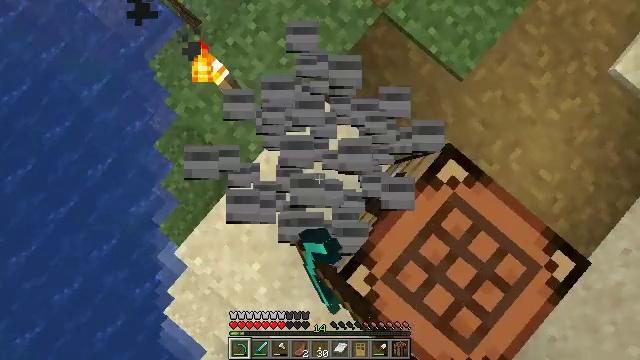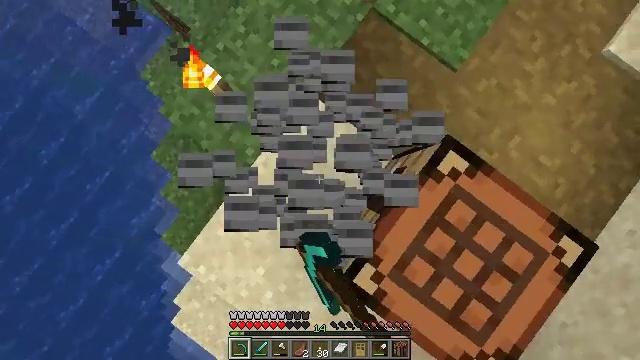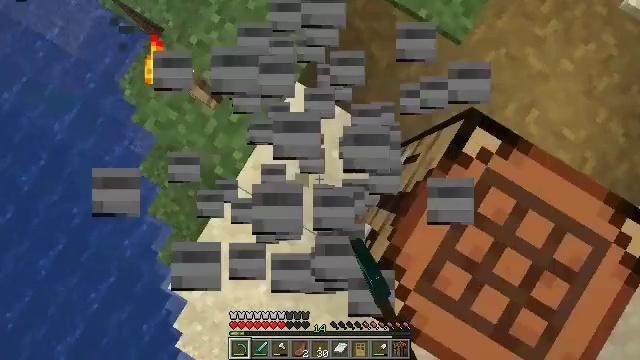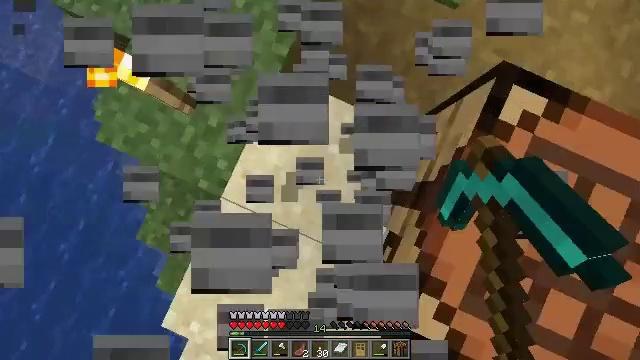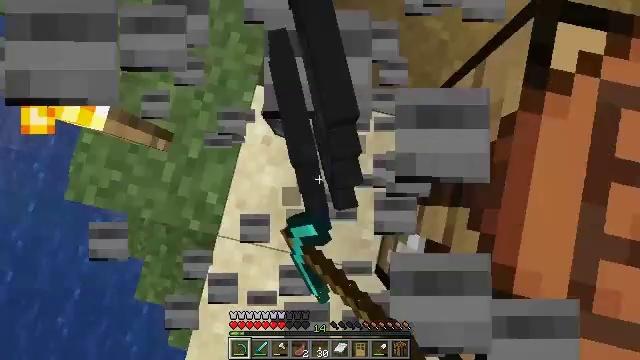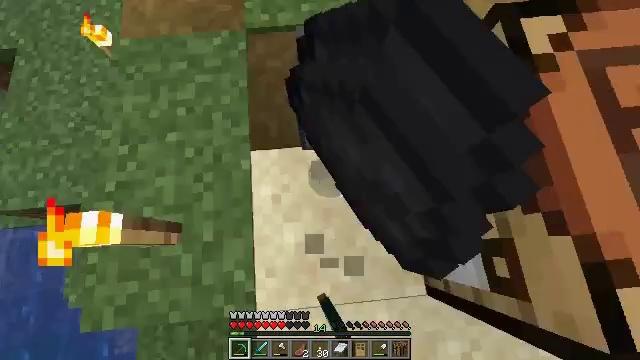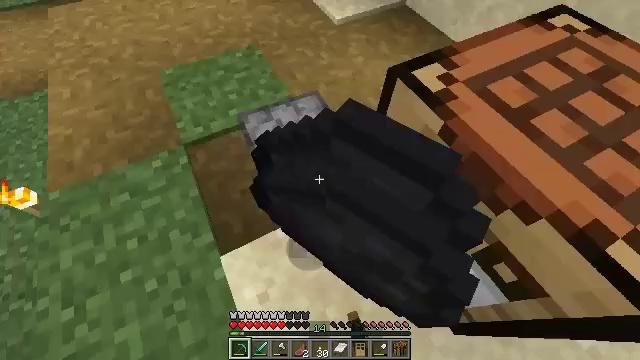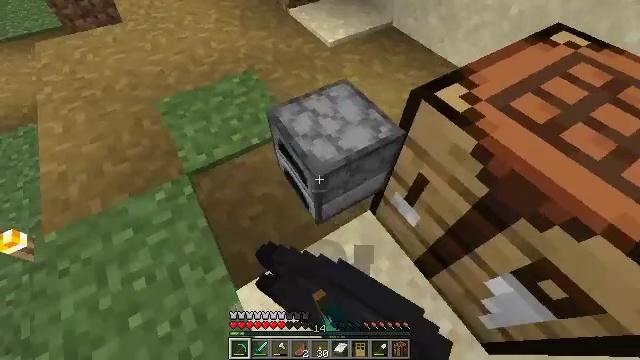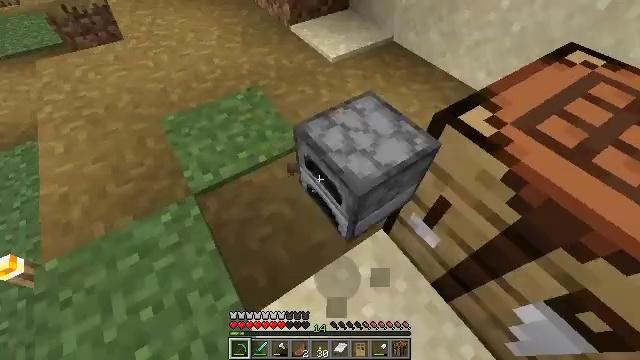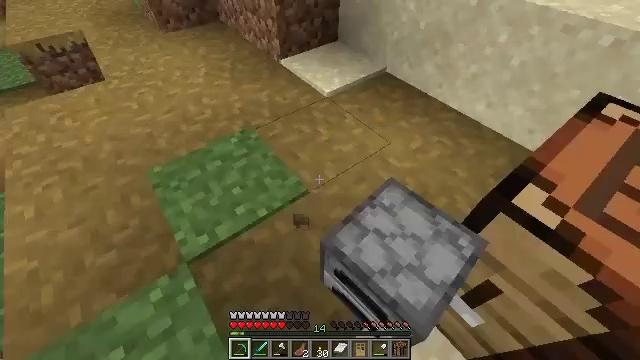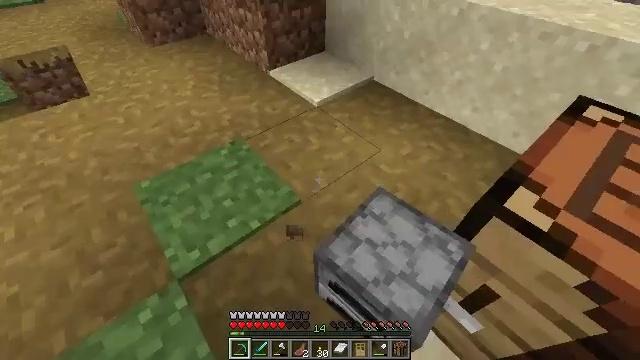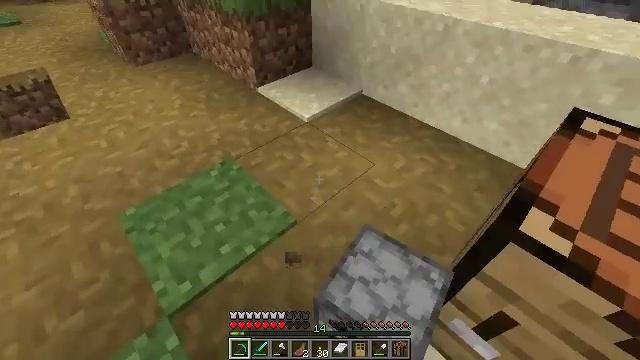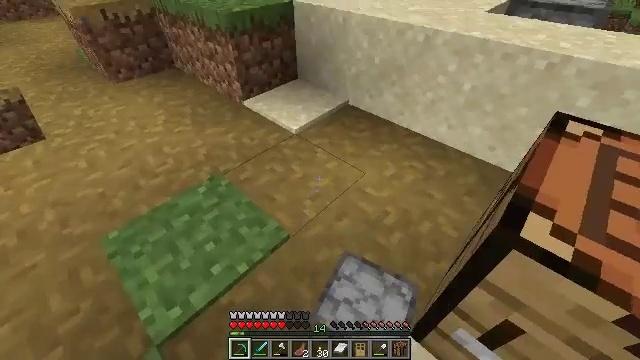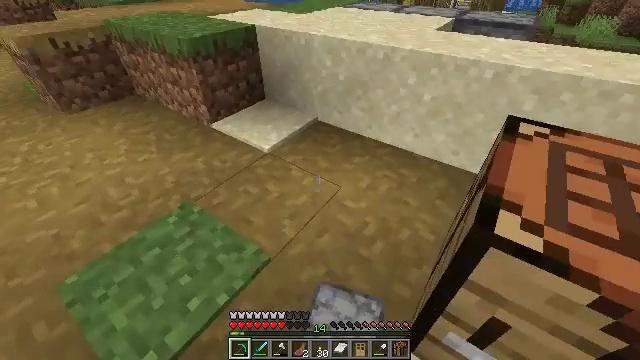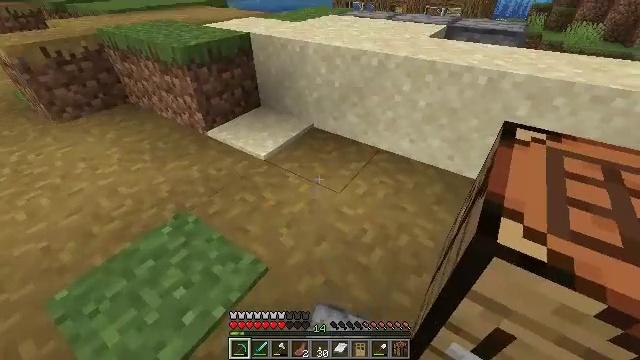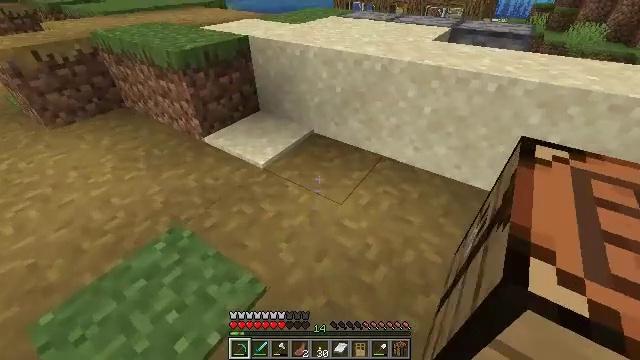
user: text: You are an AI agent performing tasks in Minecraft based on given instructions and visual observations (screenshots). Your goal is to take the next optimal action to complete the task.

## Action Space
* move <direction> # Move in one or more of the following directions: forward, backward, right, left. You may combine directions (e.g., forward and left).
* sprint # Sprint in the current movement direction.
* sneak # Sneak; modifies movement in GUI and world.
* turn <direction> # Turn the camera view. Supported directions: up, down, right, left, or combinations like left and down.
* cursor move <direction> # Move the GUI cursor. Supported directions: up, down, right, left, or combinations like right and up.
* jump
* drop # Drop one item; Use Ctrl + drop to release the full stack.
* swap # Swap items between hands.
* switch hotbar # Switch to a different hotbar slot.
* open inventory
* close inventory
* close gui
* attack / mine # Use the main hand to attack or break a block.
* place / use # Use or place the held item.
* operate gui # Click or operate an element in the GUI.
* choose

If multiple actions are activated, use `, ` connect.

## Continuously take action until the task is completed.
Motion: motion action
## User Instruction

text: Remove the furnace from its place.
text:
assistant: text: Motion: turn right, attack / mine
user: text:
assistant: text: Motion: turn right, attack / mine
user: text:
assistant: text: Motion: turn right, attack / mine
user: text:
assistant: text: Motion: move left, turn right and up, attack / mine
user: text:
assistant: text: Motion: move left, turn right and up, attack / mine
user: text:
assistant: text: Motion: move forward and move left, turn right and up, attack / mine
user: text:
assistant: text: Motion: move forward and move left, turn right and up
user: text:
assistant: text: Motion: move forward, turn right and up
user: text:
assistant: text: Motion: move forward, turn right and up
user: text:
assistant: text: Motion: turn right and up
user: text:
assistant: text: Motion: turn right and up
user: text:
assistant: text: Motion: turn right and up
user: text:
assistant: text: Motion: turn right and up
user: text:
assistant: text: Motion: move forward, turn right and up
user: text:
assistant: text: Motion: move forward
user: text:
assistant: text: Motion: move forward
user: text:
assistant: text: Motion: move forward, turn right and up
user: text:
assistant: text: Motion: move forward, turn right and up
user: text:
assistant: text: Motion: move forward, turn right and up
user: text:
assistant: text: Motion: move forward
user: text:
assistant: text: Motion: move forward
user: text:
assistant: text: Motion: move forward
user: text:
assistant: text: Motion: move forward
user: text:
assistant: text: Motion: move forward, jump
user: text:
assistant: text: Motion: move forward, jump
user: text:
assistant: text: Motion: move forward, jump
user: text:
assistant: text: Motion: move forward, jump
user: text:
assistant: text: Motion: move forward and move right, turn right and down
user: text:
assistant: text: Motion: move forward and move right, turn right and down, attack / mine
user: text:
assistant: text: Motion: move forward and move right, turn right and down, attack / mine